Question: I'm debugging my Android project in Android Studio using breakpoints.
I've noticed sometimes my breakpoints have a cross in them and don't pause execution.
On the intellij site this is explained as:
Could anyone tell me how the above summary can explain the behaviour of the following breakpoints:

Why does the second breakpoint have a tick? I'm confused!
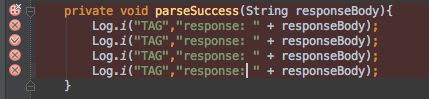
Answer: that's usually because the code on the connected device is different than the code on your screen.
In different words, the debugger "knows" where a break point is based on the line number on the code, so you probably added lines of code, and by that moved the line position a few lines down.
Super simple way to fix that is compile the code and flash again on the device.